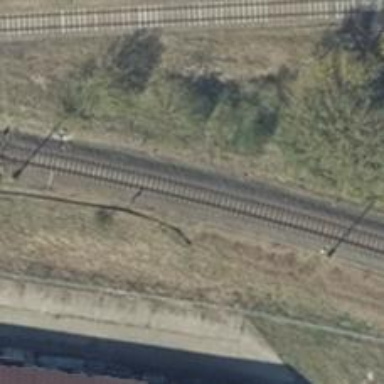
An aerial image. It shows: Solitary milestone along the railway.